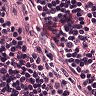
Metastatic tissue present: no